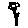
Label: flower